Interaction volume radius: 10 \u00c5
Interaction volume height: 20 \u00c5
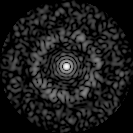
Disorder parameter: 0.8356